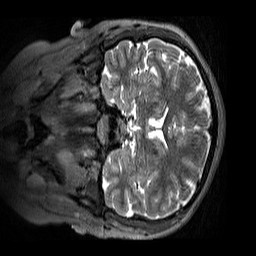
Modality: T2w
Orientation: coronal
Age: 12
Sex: female
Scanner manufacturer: siemens
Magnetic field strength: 3 T
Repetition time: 3.2 s
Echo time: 0.408 s